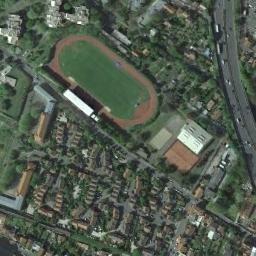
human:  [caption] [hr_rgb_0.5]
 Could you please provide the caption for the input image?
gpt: There are many buildings next to the ground track field .

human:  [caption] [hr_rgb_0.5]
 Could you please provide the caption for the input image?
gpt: A track and field is built in the middle of a residential area, Surrounded by a lot of vegetation .

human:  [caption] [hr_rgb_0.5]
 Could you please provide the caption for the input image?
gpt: The ground track field is on a block and a freeway goes through the block .

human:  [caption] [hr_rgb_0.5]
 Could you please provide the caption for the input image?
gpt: There is a unique style of track and field .

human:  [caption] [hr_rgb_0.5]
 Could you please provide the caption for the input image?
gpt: There are many buildings around the ground track field with a red track .